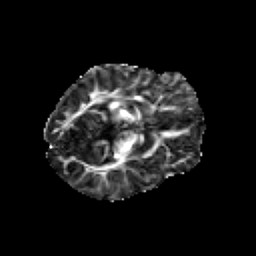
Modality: FA
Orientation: axial
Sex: female
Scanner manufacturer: siemens
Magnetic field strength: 3 T
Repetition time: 5 s
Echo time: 0.071 s